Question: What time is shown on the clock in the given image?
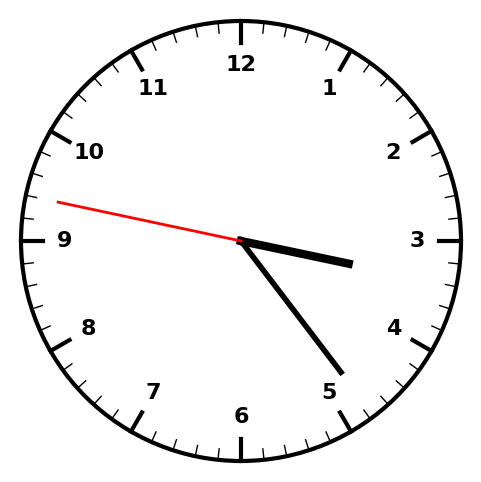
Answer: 03:23:47